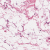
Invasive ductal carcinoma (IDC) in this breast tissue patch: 0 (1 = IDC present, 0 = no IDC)